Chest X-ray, PA view. Patient: 48 years old, sex F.
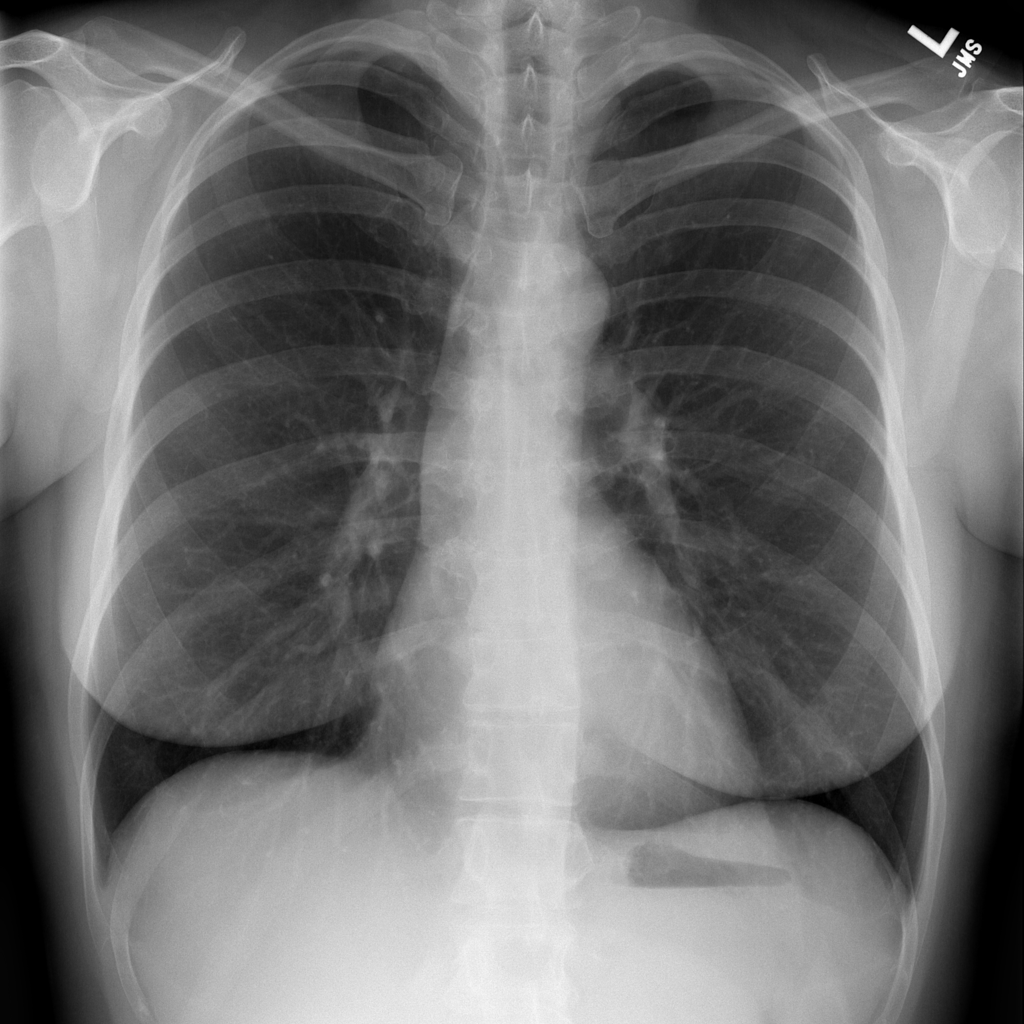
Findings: No Finding